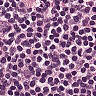
Metastatic tissue present: no